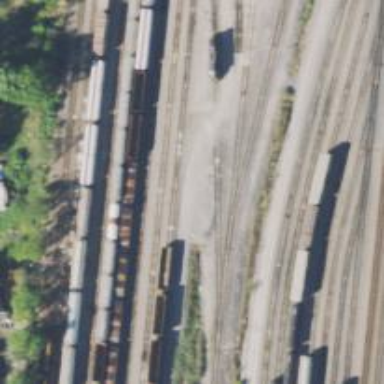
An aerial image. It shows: View of railway yard.